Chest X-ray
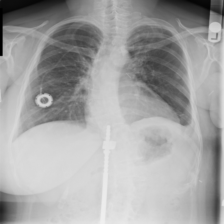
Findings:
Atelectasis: negative
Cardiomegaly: negative
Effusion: positive
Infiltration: negative
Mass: negative
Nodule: negative
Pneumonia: negative
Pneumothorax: negative
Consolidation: negative
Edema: negative
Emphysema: negative
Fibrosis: negative
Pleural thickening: positive
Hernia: negative